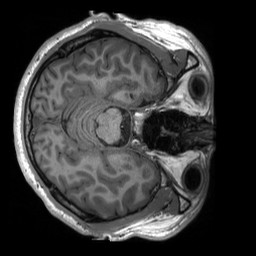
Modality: T1w
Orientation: axial
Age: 20
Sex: male
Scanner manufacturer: siemens
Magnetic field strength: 3 T
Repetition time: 2.3 s
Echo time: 0.00232 s